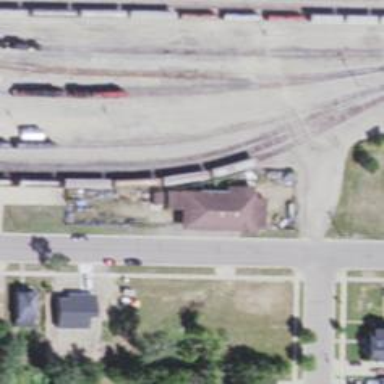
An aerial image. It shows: Railway spur service.